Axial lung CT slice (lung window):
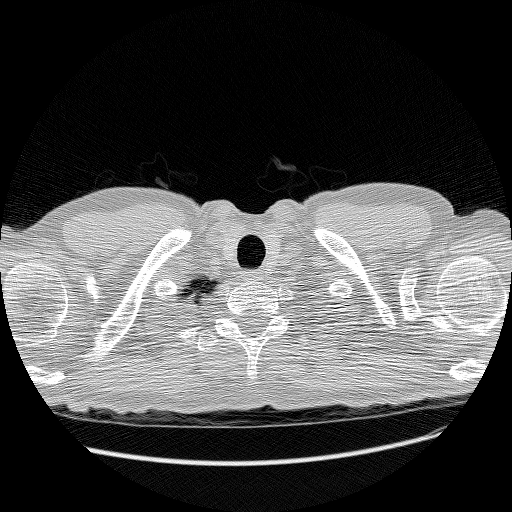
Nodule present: no